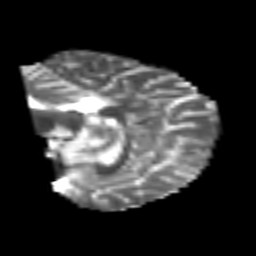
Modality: T2w
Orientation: sagittal
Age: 25
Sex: male
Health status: healthy